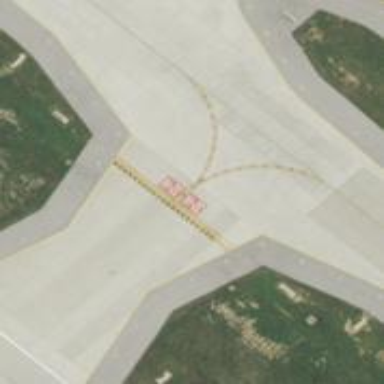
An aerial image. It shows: Image of taxiway at airport.